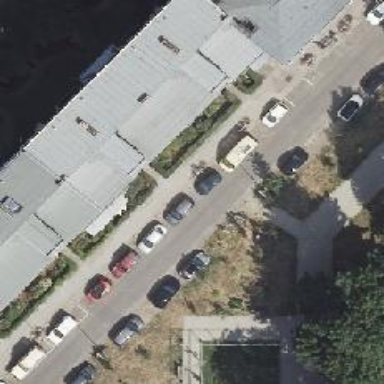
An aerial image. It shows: Ground-level area with parking obstacles. There is designated position for bicycle parking.